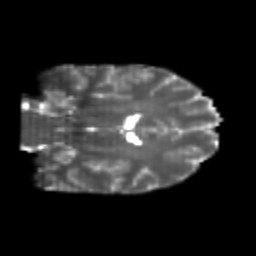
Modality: T2w
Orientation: coronal
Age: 20
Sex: female
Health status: healthy
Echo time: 0.074 s